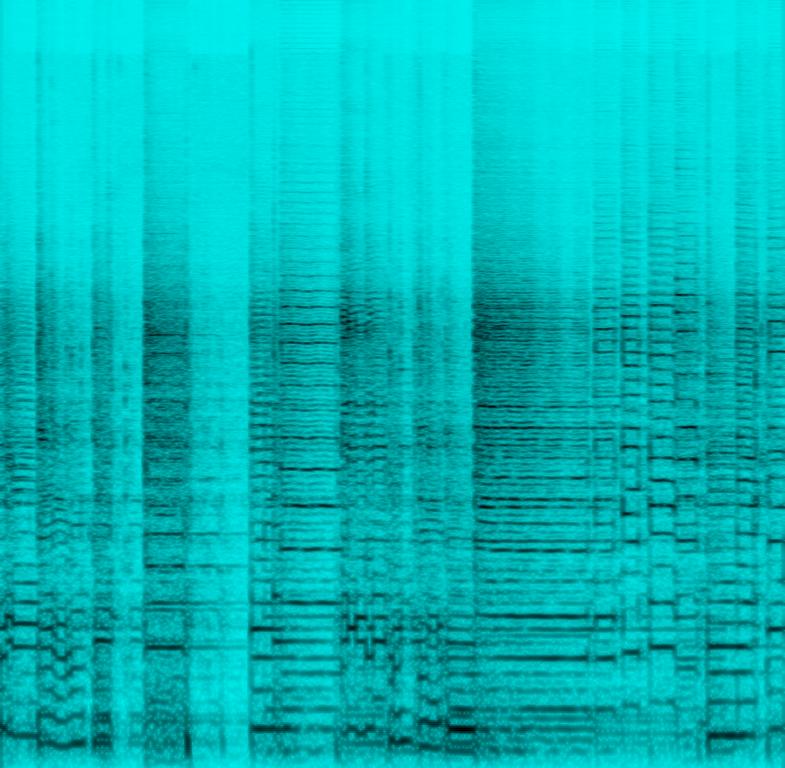
The low quality recording features an arpeggiated electric guitar melody. It sounds passionate, fun, happy and joyful. The recording is noisy and in mono.